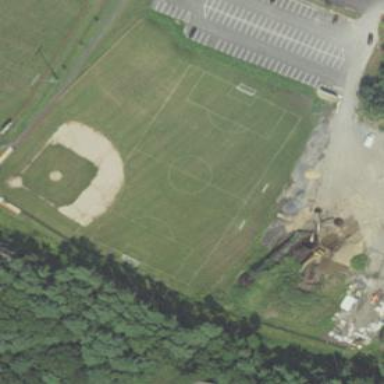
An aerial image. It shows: Baseball pitch for leisure land activities.